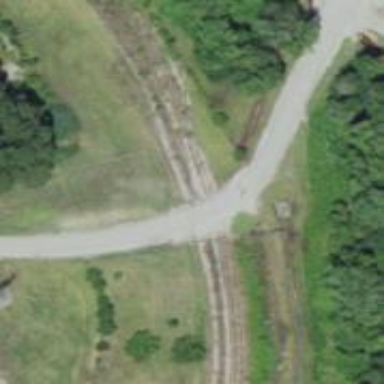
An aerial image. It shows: Disused railway spur service.